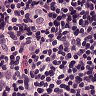
Metastatic tissue present: yes